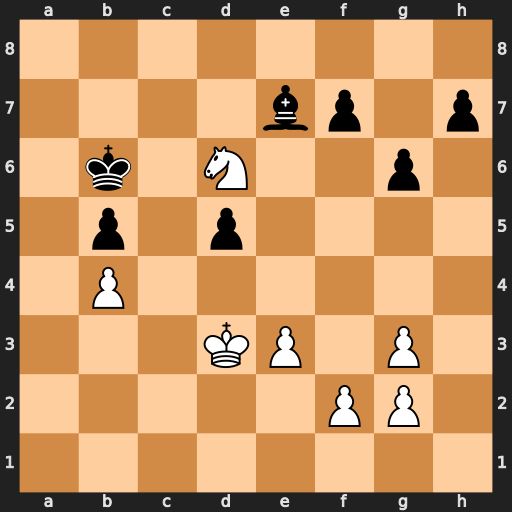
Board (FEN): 8/4bp1p/1k1N2p1/1p1p4/1P6/3KP1P1/5PP1/8
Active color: w
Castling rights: -
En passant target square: -
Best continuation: Nc8+ Kc6 Nxe7+